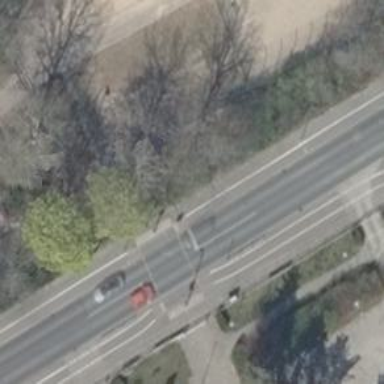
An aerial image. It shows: Road with traffic signals for signaling.